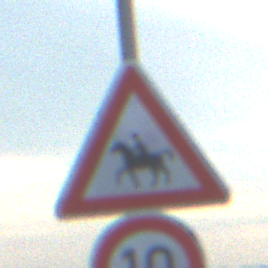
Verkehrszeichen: ReiterRechts
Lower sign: Geschwindigkeit10
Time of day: SunriseSunset
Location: Outdoor (Beach)
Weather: PartlyCloudy
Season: NotSpecified
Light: Natural